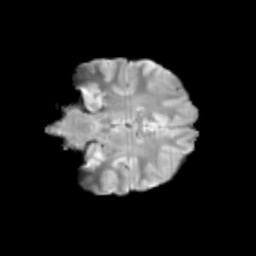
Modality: T2w
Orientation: coronal
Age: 13
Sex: female
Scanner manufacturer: siemens
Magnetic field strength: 3 T
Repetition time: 3.8 s
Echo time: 0.07 s